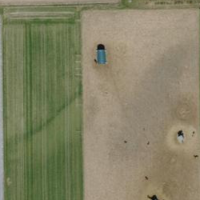
EUNIS habitat code: 52
Species observed at this site:
Corvus cornix
Anas platyrhynchos
Cygnus olor